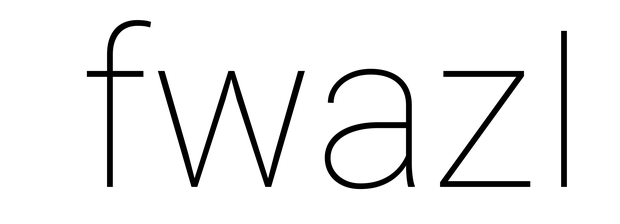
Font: Roboto_Thin